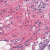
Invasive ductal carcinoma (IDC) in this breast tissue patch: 0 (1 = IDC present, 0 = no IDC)